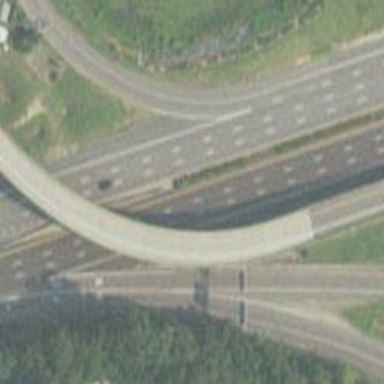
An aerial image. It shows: Motorway link bridge.